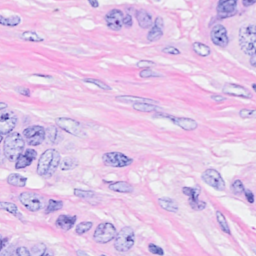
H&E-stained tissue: Breast